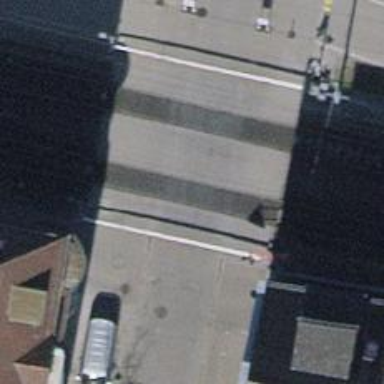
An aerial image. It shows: Level crossing with full barriers and lights.